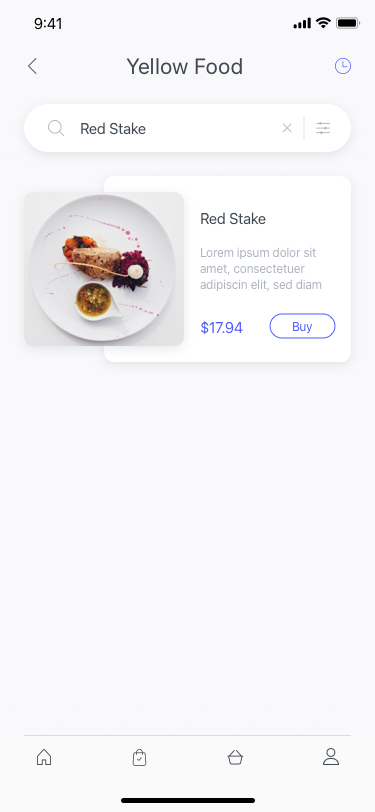
Text in this UI design:
$17.94
Buy
Red Stake
Lorem ipsum dolor sit amet, consectetuer adipiscin elit, sed diam nonummy nibh euismod
Yellow Food